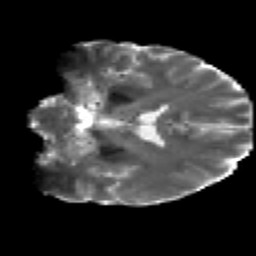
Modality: T2w
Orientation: coronal
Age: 33
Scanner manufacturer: siemens
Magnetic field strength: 3 T
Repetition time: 2.2 s
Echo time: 0.084 s